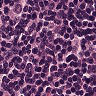
Metastatic tissue present: yes